The plot is a Morlet-wavelet scalogram of a rotor-rig vibration measurement. Classify the rotor condition as one of: normal, misalignment, unbalance, looseness.
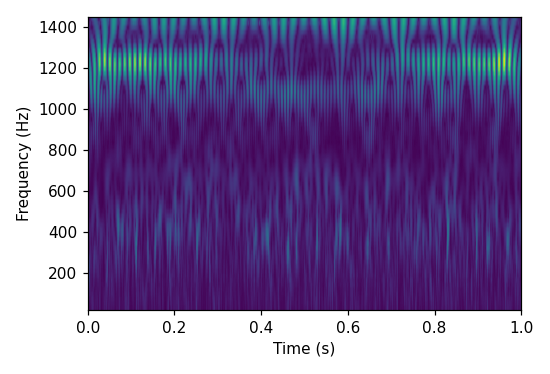
Answer: looseness